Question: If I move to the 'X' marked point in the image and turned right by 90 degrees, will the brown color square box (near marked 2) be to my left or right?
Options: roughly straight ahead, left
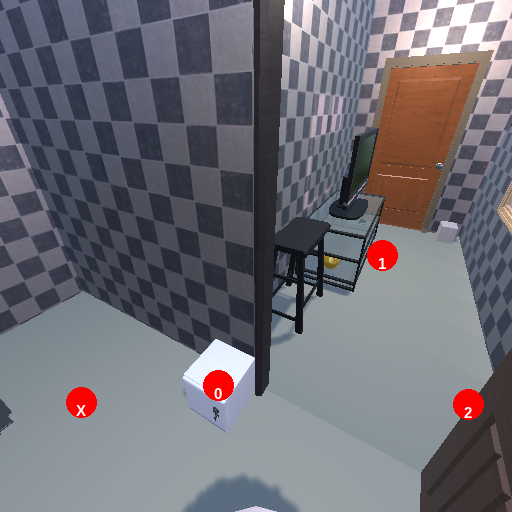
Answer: roughly straight ahead